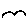
Label: bird